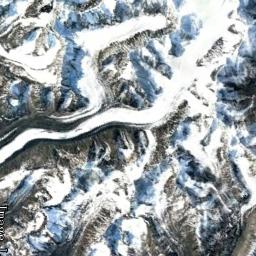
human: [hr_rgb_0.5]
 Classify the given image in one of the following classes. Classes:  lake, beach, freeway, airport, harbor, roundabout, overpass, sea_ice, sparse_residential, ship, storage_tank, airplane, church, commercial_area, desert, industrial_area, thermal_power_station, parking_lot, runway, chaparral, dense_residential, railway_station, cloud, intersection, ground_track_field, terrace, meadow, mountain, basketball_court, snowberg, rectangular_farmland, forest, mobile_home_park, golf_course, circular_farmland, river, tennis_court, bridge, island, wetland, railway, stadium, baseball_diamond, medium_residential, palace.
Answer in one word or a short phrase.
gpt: snowberg